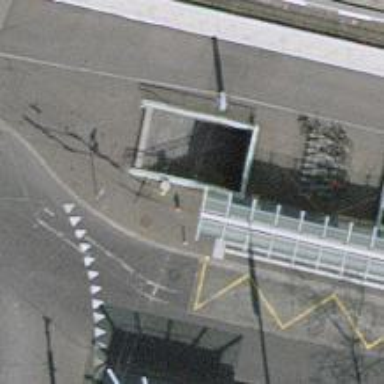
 and the right sidewalk also has asphalt surface."